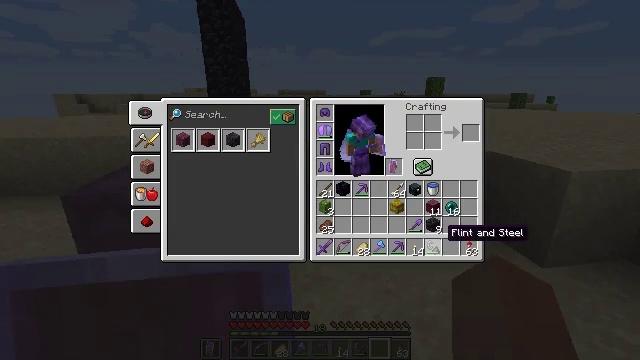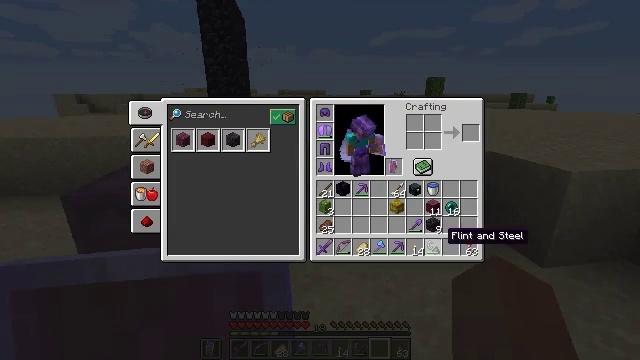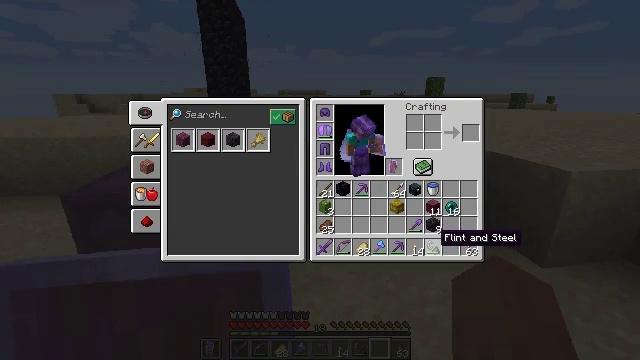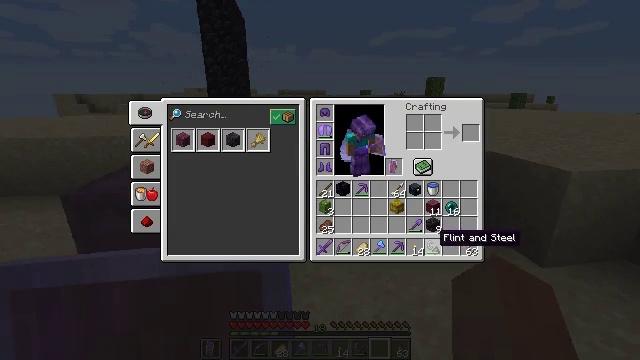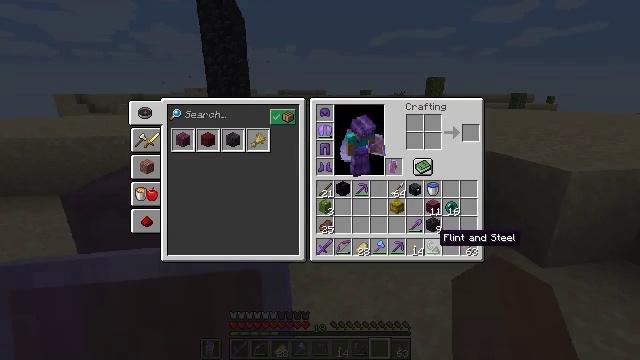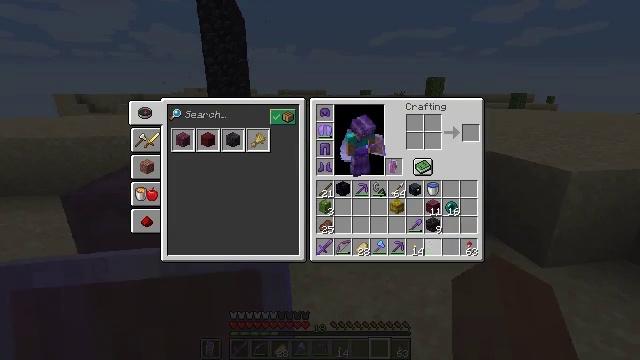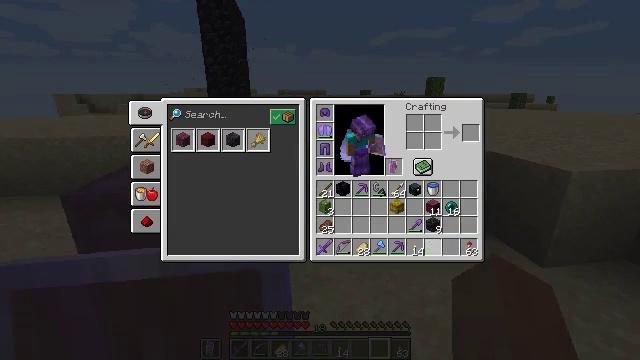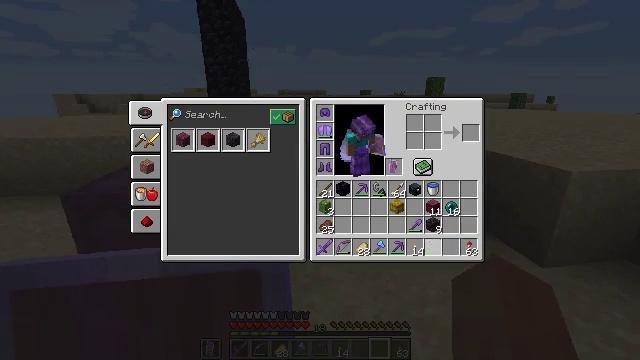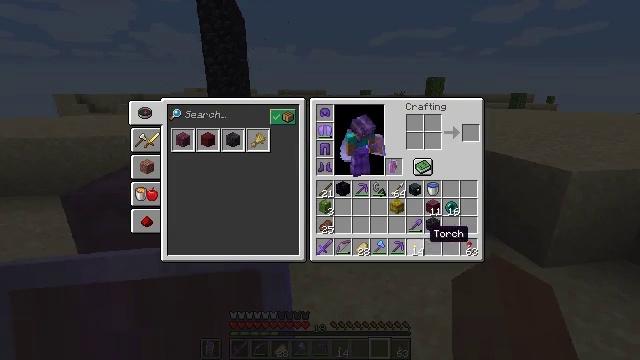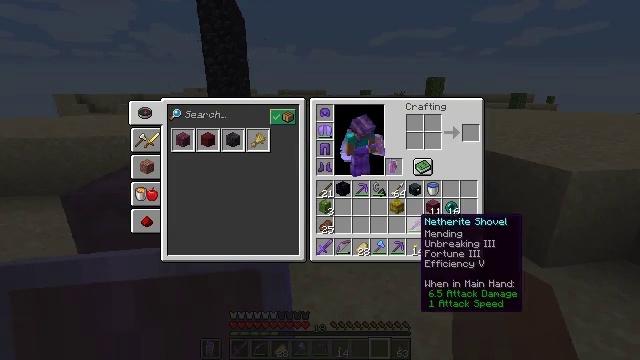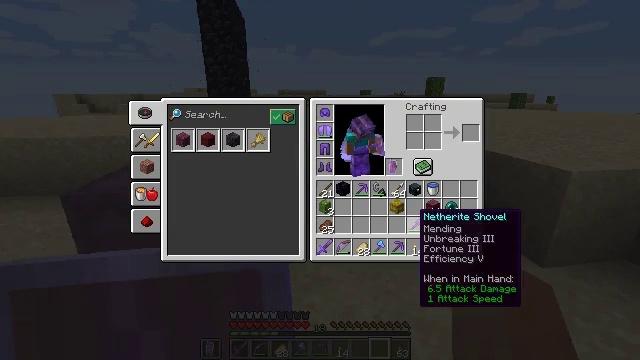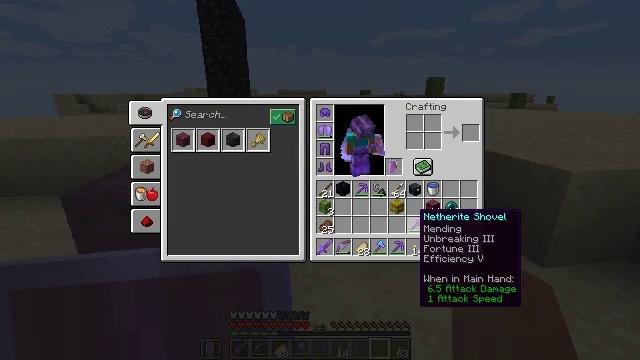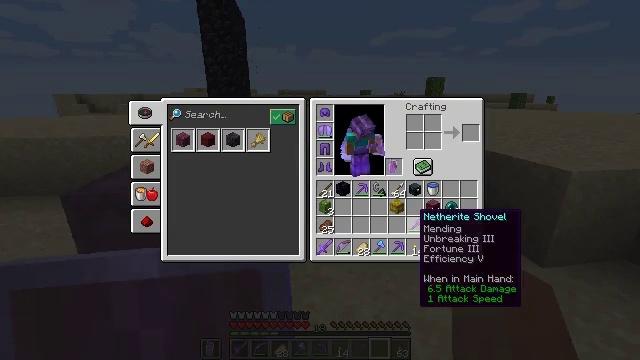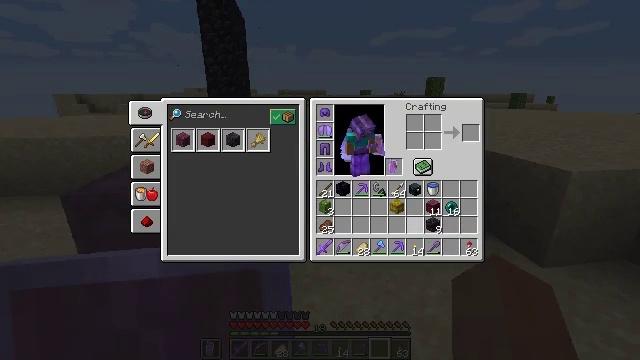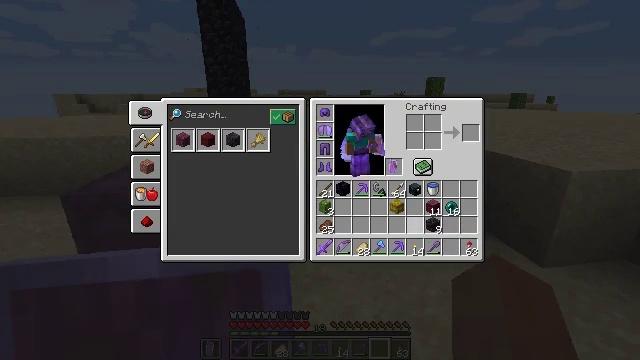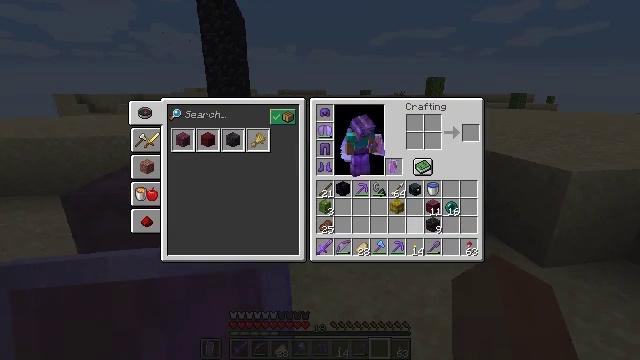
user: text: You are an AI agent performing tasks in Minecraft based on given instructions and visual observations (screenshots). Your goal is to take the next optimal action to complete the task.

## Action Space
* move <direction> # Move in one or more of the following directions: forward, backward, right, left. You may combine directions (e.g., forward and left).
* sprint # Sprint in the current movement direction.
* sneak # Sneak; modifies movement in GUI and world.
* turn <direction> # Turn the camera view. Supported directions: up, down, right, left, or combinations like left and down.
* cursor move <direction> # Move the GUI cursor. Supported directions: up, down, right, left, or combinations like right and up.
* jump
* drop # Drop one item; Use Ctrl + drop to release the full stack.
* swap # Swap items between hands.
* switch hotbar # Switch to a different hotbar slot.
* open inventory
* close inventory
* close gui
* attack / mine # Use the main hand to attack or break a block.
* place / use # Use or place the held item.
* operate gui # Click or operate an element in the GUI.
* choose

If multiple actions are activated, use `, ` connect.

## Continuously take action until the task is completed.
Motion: motion action
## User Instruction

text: Dig up some sand.
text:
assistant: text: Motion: sneak
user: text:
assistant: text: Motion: sneak, turn left
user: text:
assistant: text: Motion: sneak
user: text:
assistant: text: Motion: sneak
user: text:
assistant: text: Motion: sneak, attack / mine
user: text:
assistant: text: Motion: sneak, attack / mine
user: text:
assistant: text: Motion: sneak, attack / mine
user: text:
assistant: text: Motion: sneak, turn left, attack / mine
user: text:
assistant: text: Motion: sneak, turn left and up
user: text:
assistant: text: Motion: sneak
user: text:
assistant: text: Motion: sneak
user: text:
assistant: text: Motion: sneak
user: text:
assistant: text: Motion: sneak, attack / mine
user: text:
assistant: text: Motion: sneak, attack / mine
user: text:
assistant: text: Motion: sneak, attack / mine
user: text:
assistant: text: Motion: sneak
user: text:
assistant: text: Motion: no_op
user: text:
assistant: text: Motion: no_op
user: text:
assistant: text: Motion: no_op
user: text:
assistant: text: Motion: no_op
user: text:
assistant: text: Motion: no_op
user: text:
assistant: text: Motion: no_op
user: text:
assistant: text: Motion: no_op
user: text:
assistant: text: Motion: turn right
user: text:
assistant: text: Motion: turn right
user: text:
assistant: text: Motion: move right, turn right
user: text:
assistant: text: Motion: move right
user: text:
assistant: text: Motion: move right
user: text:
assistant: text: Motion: move right, turn left
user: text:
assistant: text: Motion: move right, turn left